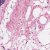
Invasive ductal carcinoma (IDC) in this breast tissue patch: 0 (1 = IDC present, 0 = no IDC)